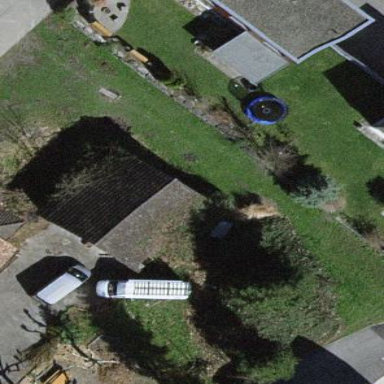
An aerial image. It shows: Shed.